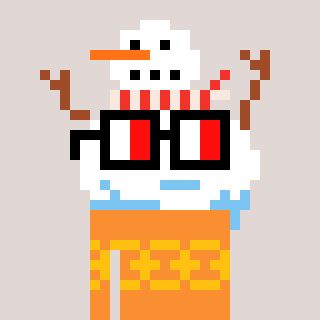
a pixel art character with square glasses with black frames and red eyes, a snowman-shaped head and a orange-colored body on a warm background